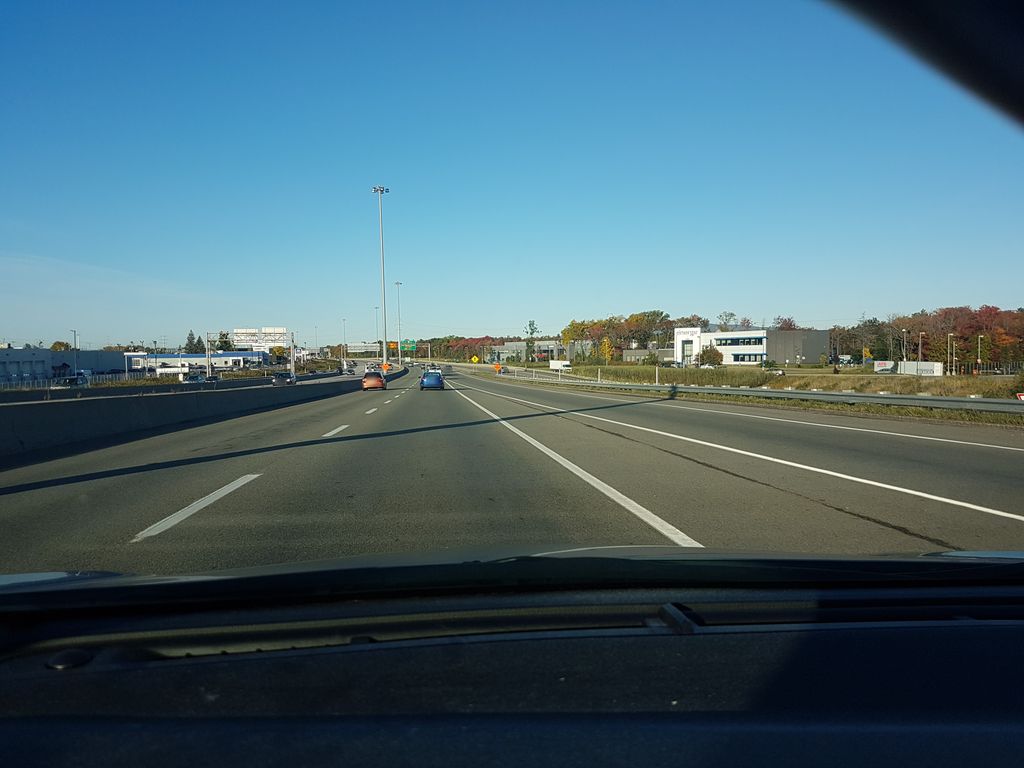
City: quebec_city